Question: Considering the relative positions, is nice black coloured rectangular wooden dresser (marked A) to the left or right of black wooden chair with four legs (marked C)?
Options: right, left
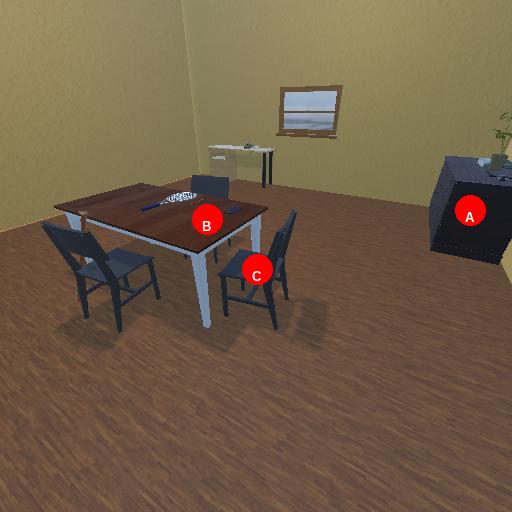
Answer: right